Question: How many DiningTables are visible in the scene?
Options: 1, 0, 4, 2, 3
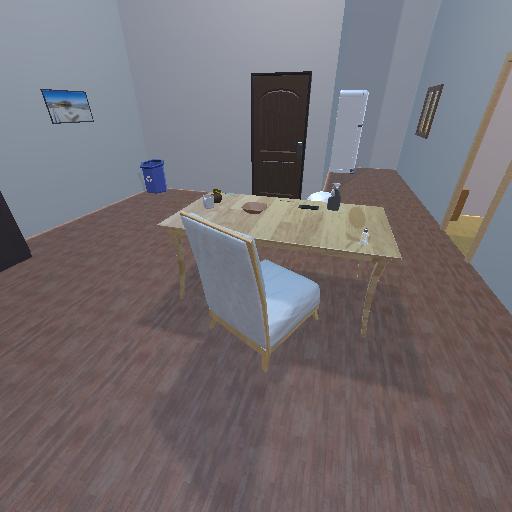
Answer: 1